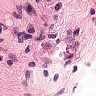
Metastatic tissue present: no